Question: Python has a 'unicode' built-in function that converts an byte stream to unicode string.

I just hope I can query all the available on my system. But how to.
The reason for this question is: Some one using MAC OS X sent me an email with content-encoding 'iso-2022-cn', and I find that Python 2.7 on Windows 7 does not recognize that encoding.
'''
>>> print unicode(bs2022, 'iso-2022-cn')
Traceback (most recent call last):
File "<pyshell#97>", line 1, in <module>
print unicode(bs2022, 'iso-2022-cn')
LookupError: unknown encoding: iso-2022-cn
'''
So I'd like to find out whether Python uses a different name for 'iso-2022-cn' by looking at all he can support.
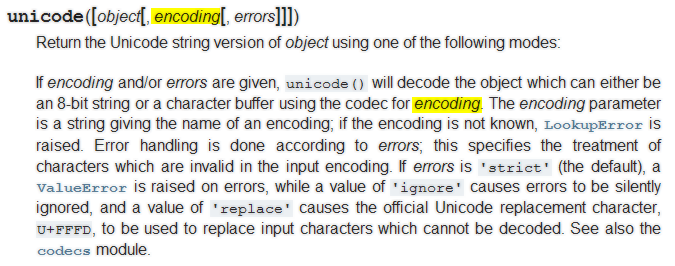
Answer: Here is a <URL> for python 2.7
also you can do this
'''
from encodings.aliases import aliases
>>> def find(q):
q = encodings.normalize_encoding(q)
... return [(k,v)for k,v in aliases.iteritems() if q in v or q in k]
>>>> find('100')
[('ksx1001', 'euc_kr'), ('iso_ir_100', 'latin_1'), ('ks_x_1001', 'euc_kr')]
'''